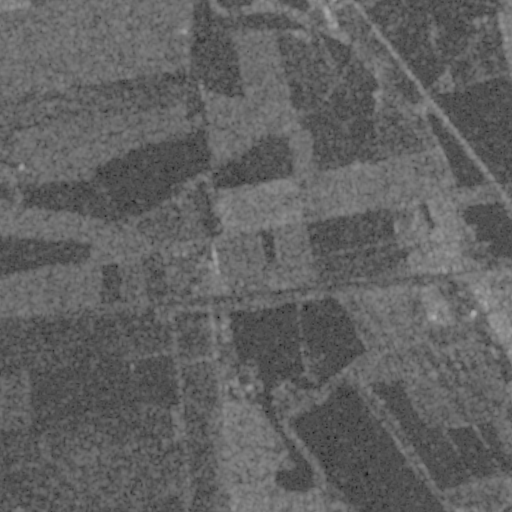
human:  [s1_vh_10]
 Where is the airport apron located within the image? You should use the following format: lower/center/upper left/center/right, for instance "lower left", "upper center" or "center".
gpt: The airport apron is located in the upper left of the image.
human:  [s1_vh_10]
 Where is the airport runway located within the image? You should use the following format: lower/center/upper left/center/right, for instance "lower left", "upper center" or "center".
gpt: The airport runway is located in the upper left of the image.
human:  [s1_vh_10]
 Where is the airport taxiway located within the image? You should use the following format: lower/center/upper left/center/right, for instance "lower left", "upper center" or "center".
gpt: The airport taxiway is located in the upper left of the image.
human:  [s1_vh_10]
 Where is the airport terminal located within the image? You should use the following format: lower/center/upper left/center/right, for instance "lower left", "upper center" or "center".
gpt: The airport terminal is located in the upper left of the image.
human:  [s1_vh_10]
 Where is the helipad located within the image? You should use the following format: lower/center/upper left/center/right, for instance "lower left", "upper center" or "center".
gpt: The helipad is located in the lower right of the image.
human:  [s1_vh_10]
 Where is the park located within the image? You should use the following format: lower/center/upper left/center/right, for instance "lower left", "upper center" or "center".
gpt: The park is located in the upper right of the image.
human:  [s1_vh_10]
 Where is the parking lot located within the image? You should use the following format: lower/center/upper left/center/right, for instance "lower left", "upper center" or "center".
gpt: The parking lot is located in the center right of the image.
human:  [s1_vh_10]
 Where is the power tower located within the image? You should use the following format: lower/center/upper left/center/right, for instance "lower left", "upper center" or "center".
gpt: The power tower is located in the upper right of the image.
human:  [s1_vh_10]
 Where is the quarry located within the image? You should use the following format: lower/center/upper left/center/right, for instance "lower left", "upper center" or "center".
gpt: The quarry is located in the center left of the image.
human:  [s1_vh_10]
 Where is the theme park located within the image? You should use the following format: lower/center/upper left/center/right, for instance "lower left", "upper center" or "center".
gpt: The theme park is located in the lower right of the image.
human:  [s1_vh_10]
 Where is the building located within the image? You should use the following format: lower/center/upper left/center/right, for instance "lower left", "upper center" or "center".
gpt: There is no building in the image.

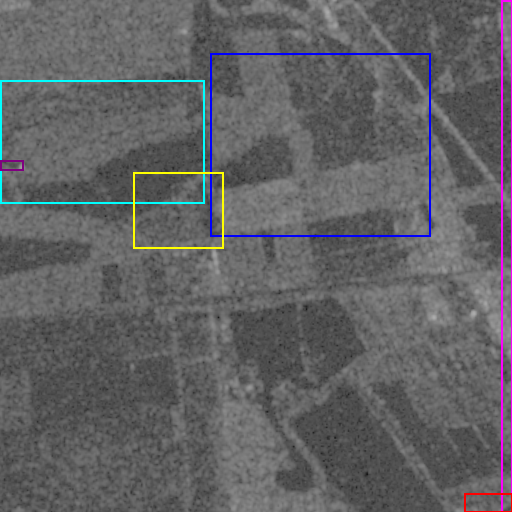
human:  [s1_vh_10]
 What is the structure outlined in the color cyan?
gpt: The structure outlined in cyan is an airport.
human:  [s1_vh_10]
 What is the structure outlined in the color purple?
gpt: The structure outlined in purple is an airport apron.
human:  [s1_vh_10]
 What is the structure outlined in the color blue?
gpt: The structure outlined in blue is a crop field.
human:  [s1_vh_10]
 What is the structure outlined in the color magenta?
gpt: The structure outlined in magenta is a park.
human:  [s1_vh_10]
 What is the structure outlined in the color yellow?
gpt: The structure outlined in yellow is a quarry.
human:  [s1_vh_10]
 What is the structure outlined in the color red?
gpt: The structure outlined in red is a theme park.
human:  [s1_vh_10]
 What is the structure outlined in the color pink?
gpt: There is no pink outline.